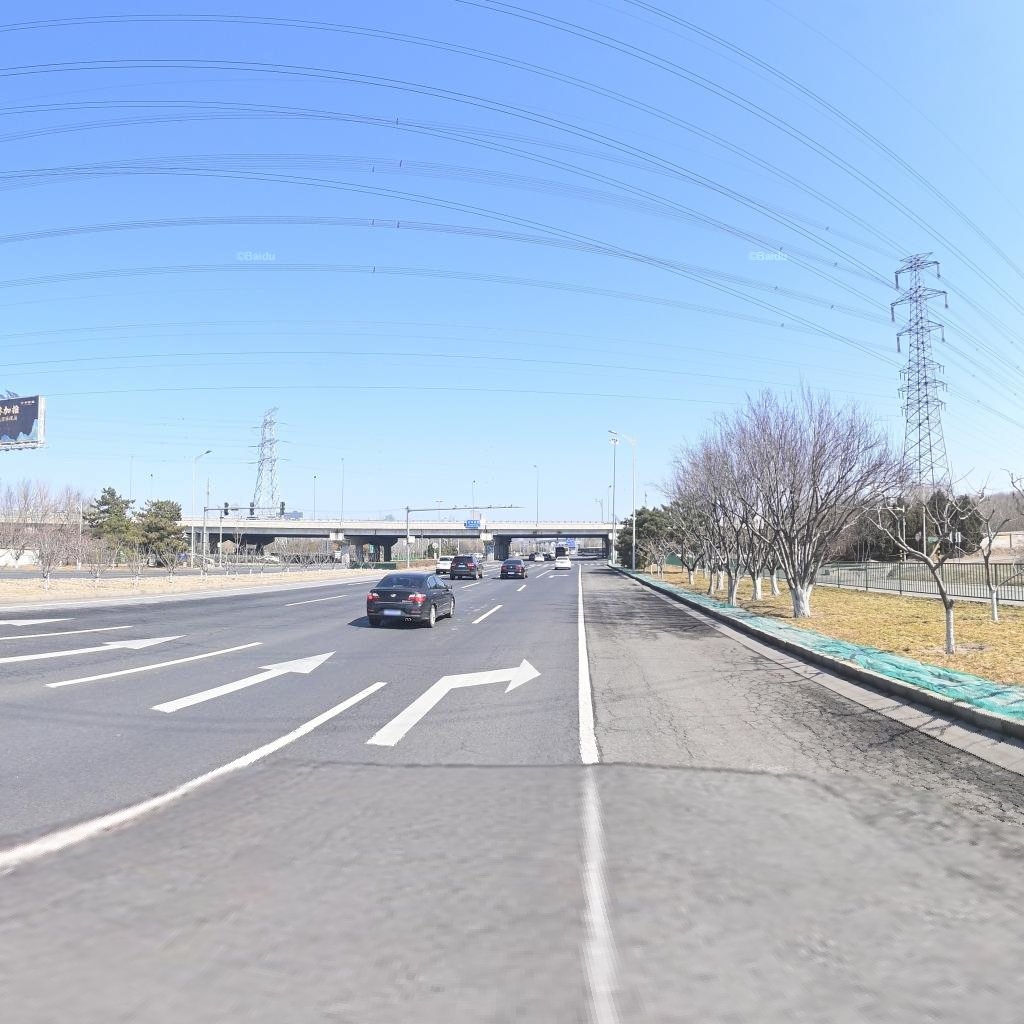
Region: Haidian
Road damage annotations: alligator crack